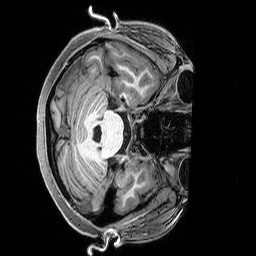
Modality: T1w
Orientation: axial
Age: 22
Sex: female
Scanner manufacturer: siemens
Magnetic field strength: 3 T
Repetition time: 2.8 s
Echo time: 0.00212 s